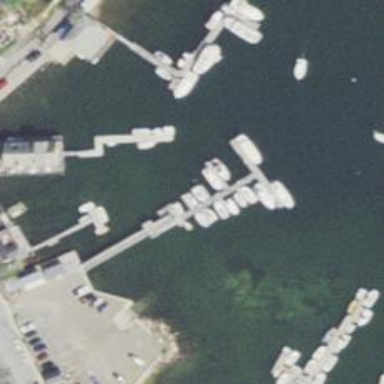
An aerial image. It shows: Man-made pier.